Question: I have an image loaded into the canvas. I can't (drag) move the image properly, after it is rotated. Actually, it moves but it moves based on the image's coordinate plane. So moving a 90 degree rotated image to the right, moves down and not to the right as expected. What could be a good way to solve this problem?

This is my draw function:
'''
function draw(){
var im_width = parseInt( imageObj.width + resizeAmount );
var im_height = parseInt( imageObj.height + resizeAmount );
var rotationAmount = rotationVal - prevRotation;
prevRotation = rotationVal;
context.clearRect( 0, 0, canvas.width, canvas.height );
context.translate( canvas.width/2, canvas.height/2 );
context.rotate( rotationAmount * Math.PI / 180 );
context.translate( -canvas.width/2, -canvas.height/2 );
context.drawImage( imageObj, moveXAmount, moveYAmount, im_width, im_height );
}
'''
Here is the <URL> where you can simulate it and see what I mean.
You can rotate the image with the slider on the left. The bottom slider is for zooming. Please re-run the fiddle if the image does not appear in the first load.
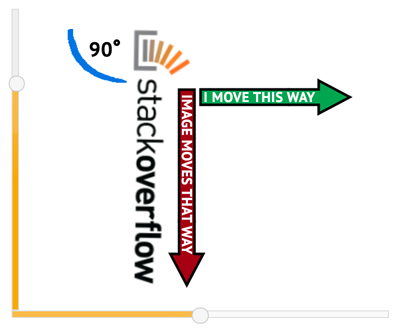
Answer: Reset the transformations after drawing. The mouse events are transformed as well when applied to the canvas context so using transforms only when drawing can solve this. However, this also require the code to use absolute values, for example:
'''
function draw(){
var im_width = parseInt( imageObj.width + resizeAmount, 10 );
var im_height = parseInt( imageObj.height + resizeAmount, 10 );
var rotationAmount = rotationVal; // disabled: - prevRotation;
context.clearRect( 0, 0, canvas.width, canvas.height );
// move to origin first
context.translate( moveXAmount, moveYAmount );
// rotate
context.rotate( rotationAmount * Math.PI / 180 );
// change to translate back based on image size
// (remember to compensate for scale, not shown here)
context.translate( -imageObj.width/2, -imageObj.height/2 );
context.drawImage( imageObj, 0, 0, im_width, im_height );
// reset transforms (identity matrix)
context.setTransform(1,0,0,1,0,0);
}
'''
<URL>
Optionally you would need to use inverse matrix. This is something that will become available later when we can take out a SVGMatrix based on the current transformation matrix, but this is not widely available at this time. Otherwise the inverse matrix would be applied to the mouse x/y position to sort of, as the name implies, inverse the effect of the main transformation.
Optionally use a custom transformation matrix solution to keep track of transform (I'll invite you to check out my own approach to this <URL>.
PS: also fixed the image loading problem (see fiddle).